Question: can we change the position of circle buttons or pager button (which is on centre ) on my demo having red border but I need it on bottom right as show in image
.Given image have dots on bottom right .
can we change the position of circle button on bottom right .
here is my code
<URL>
'''
#slideTest{
margin-top:1em;
border:1px solid pink;
width:200px;
height:100px;
}
.slider-pager{
border:1px solid red;
}
'''
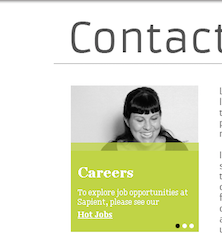
Answer: Check this out :
<URL>
'''
.slider-pager {
position: absolute;
bottom: 0px;
z-index: 1;
height: 15px;
text-align: right;
right: 0px;
width: auto;
}
'''